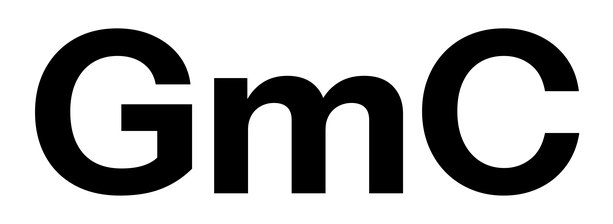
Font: InstrumentSans_Bold